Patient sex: M
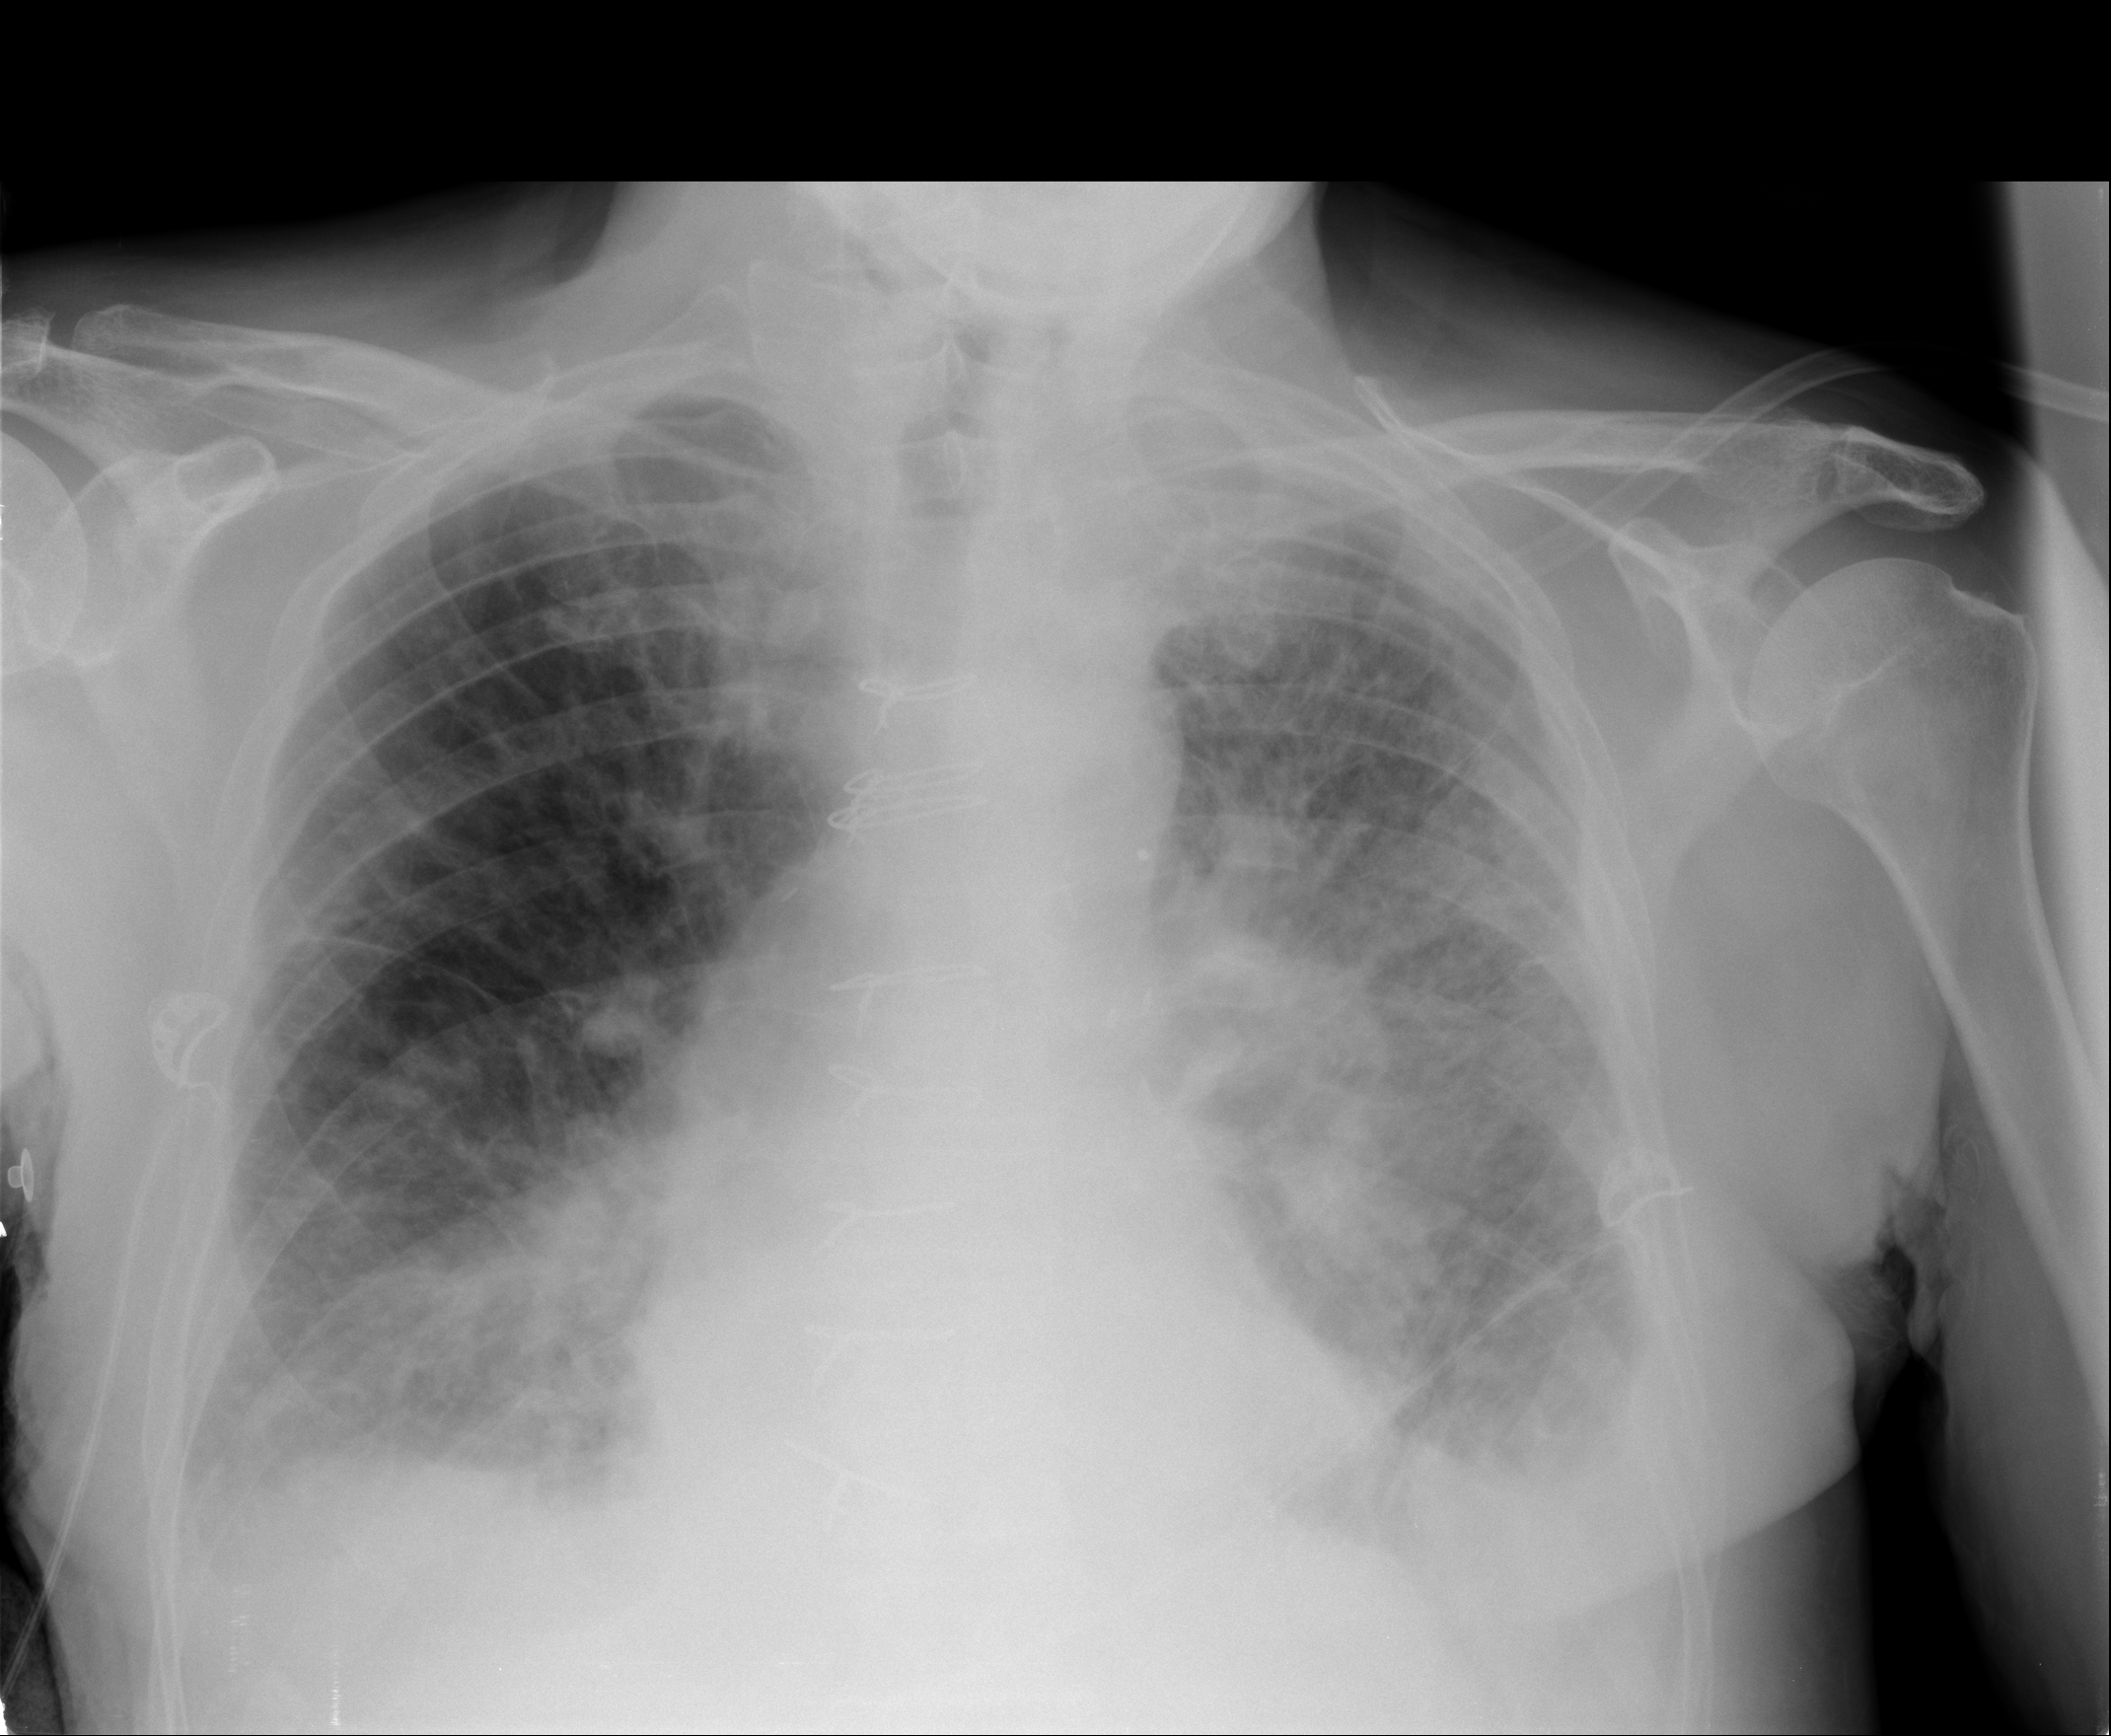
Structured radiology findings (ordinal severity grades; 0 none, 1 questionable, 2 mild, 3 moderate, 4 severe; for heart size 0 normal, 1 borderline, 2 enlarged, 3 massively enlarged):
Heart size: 0
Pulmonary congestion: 2
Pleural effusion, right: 2
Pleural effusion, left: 3
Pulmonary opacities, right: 2
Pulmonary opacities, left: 3
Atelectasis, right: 2
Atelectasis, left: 2